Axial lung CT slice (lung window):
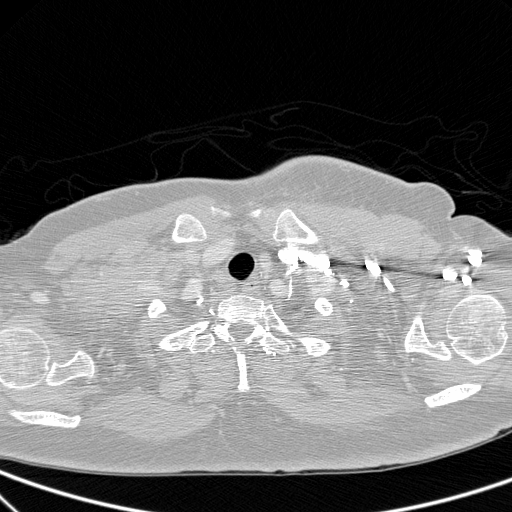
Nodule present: no